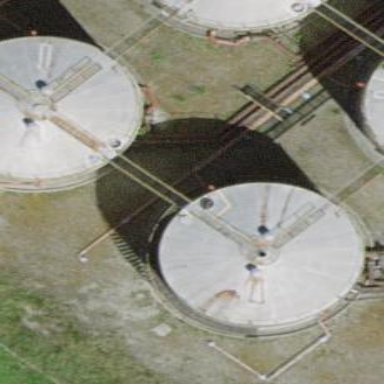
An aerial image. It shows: Storage tank which is man-made and housed in building.